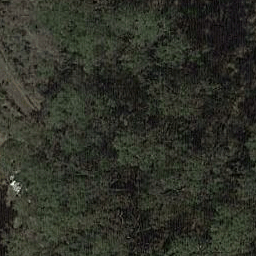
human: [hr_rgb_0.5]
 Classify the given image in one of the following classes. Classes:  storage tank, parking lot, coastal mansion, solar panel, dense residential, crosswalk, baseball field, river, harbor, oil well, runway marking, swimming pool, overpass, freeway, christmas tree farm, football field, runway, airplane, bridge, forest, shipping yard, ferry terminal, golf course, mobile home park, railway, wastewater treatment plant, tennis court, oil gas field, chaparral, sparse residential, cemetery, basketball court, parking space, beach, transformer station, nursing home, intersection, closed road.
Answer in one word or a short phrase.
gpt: forest